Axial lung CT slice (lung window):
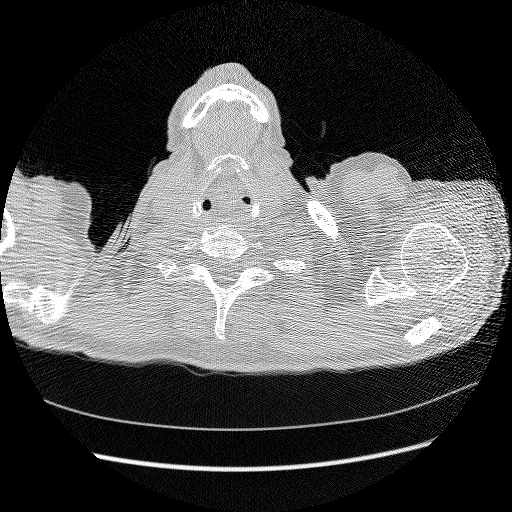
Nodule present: no